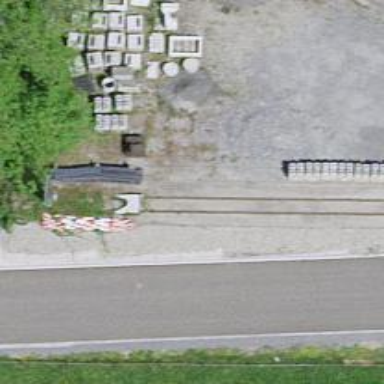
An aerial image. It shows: Railway buffer stop.